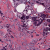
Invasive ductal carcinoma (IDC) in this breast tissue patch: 1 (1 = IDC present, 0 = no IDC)